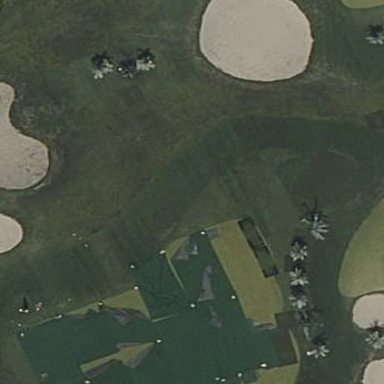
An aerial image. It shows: Golf green.